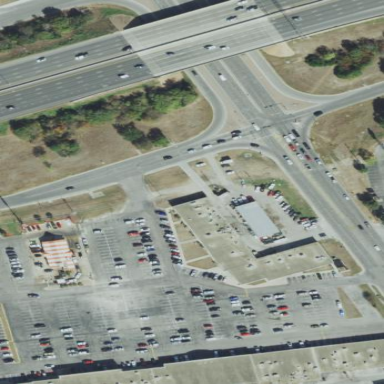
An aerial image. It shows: Retail area with shop specializing in car repair.